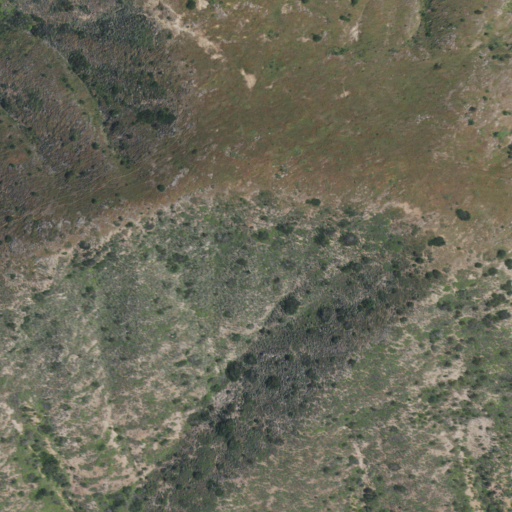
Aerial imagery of mountain in California named Mount Banning containing only shrub